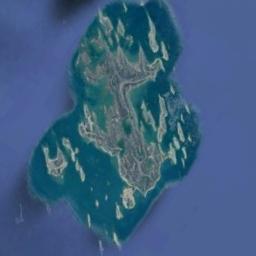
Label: island